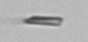
Label: fiber